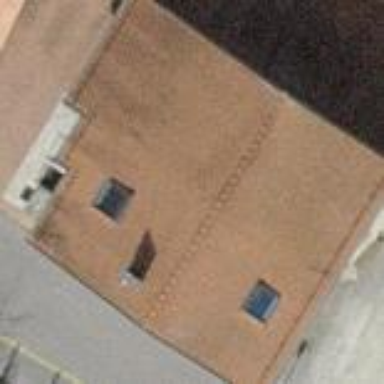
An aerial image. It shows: Building.